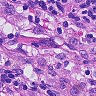
Metastatic tissue present: no